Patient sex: M
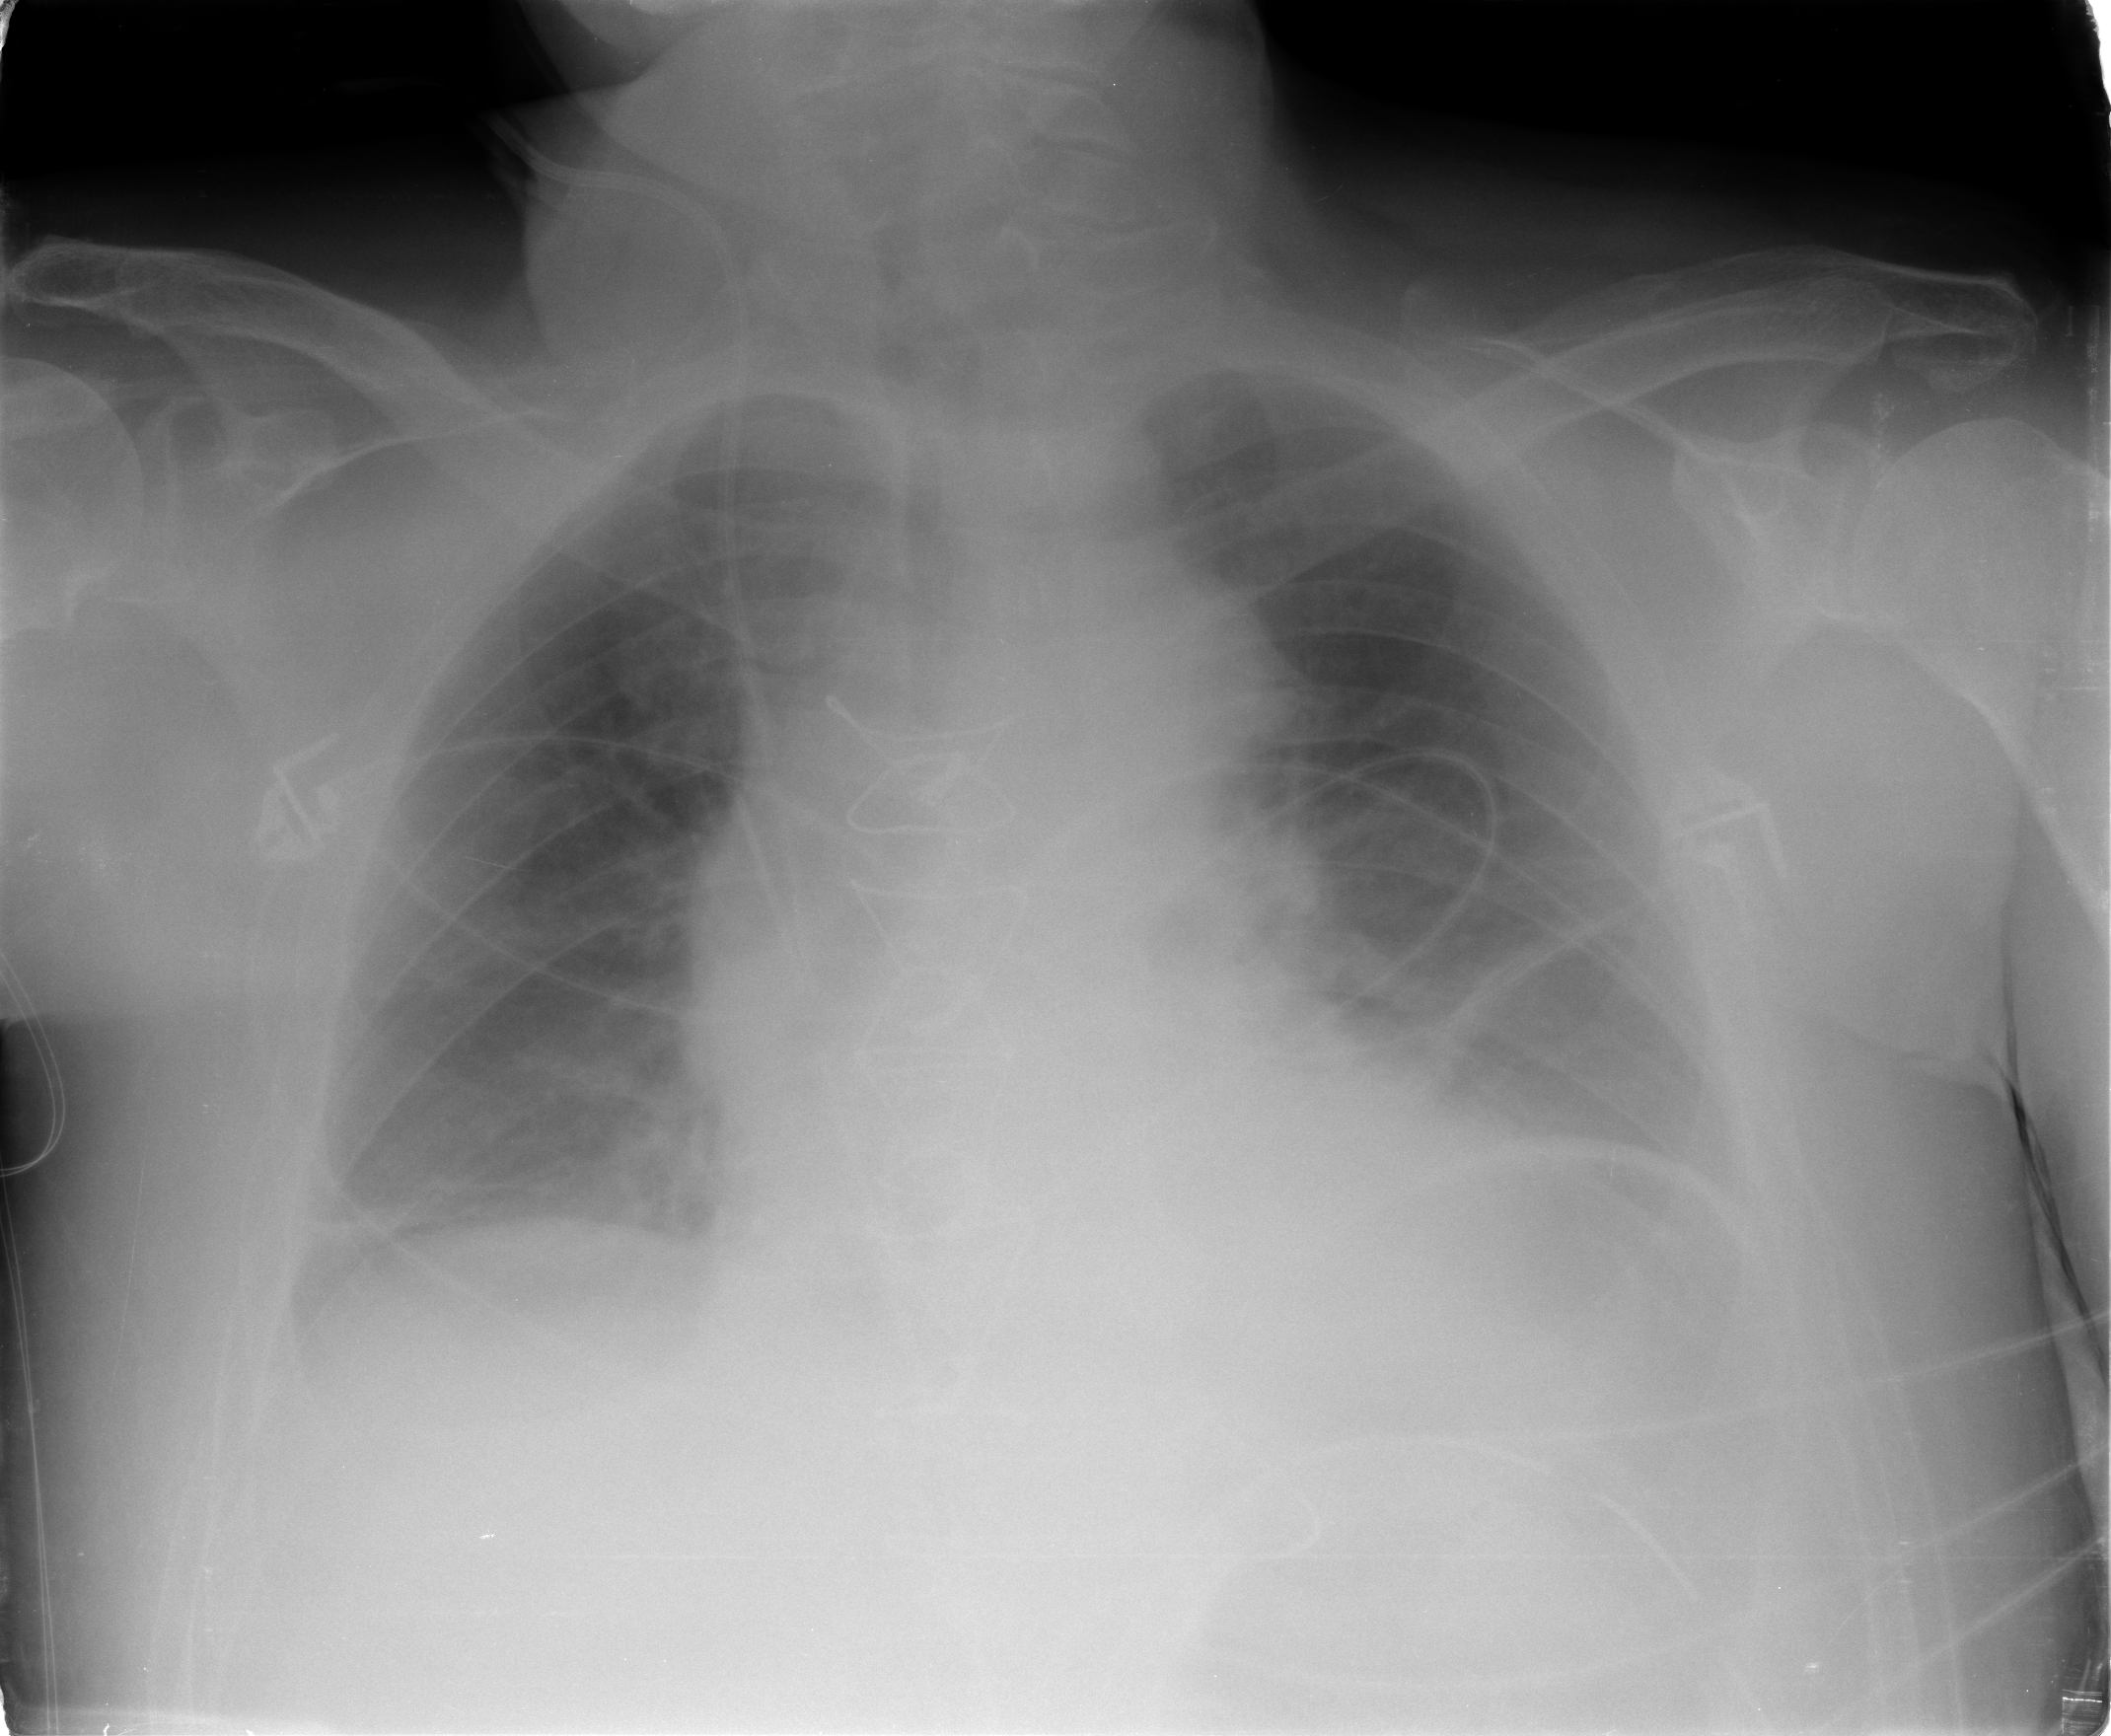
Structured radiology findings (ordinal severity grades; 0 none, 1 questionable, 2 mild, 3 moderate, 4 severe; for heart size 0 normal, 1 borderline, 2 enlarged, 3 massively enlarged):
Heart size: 0
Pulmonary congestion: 0
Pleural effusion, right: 1
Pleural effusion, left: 1
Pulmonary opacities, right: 0
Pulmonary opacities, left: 0
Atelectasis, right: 2
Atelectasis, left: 2